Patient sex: M
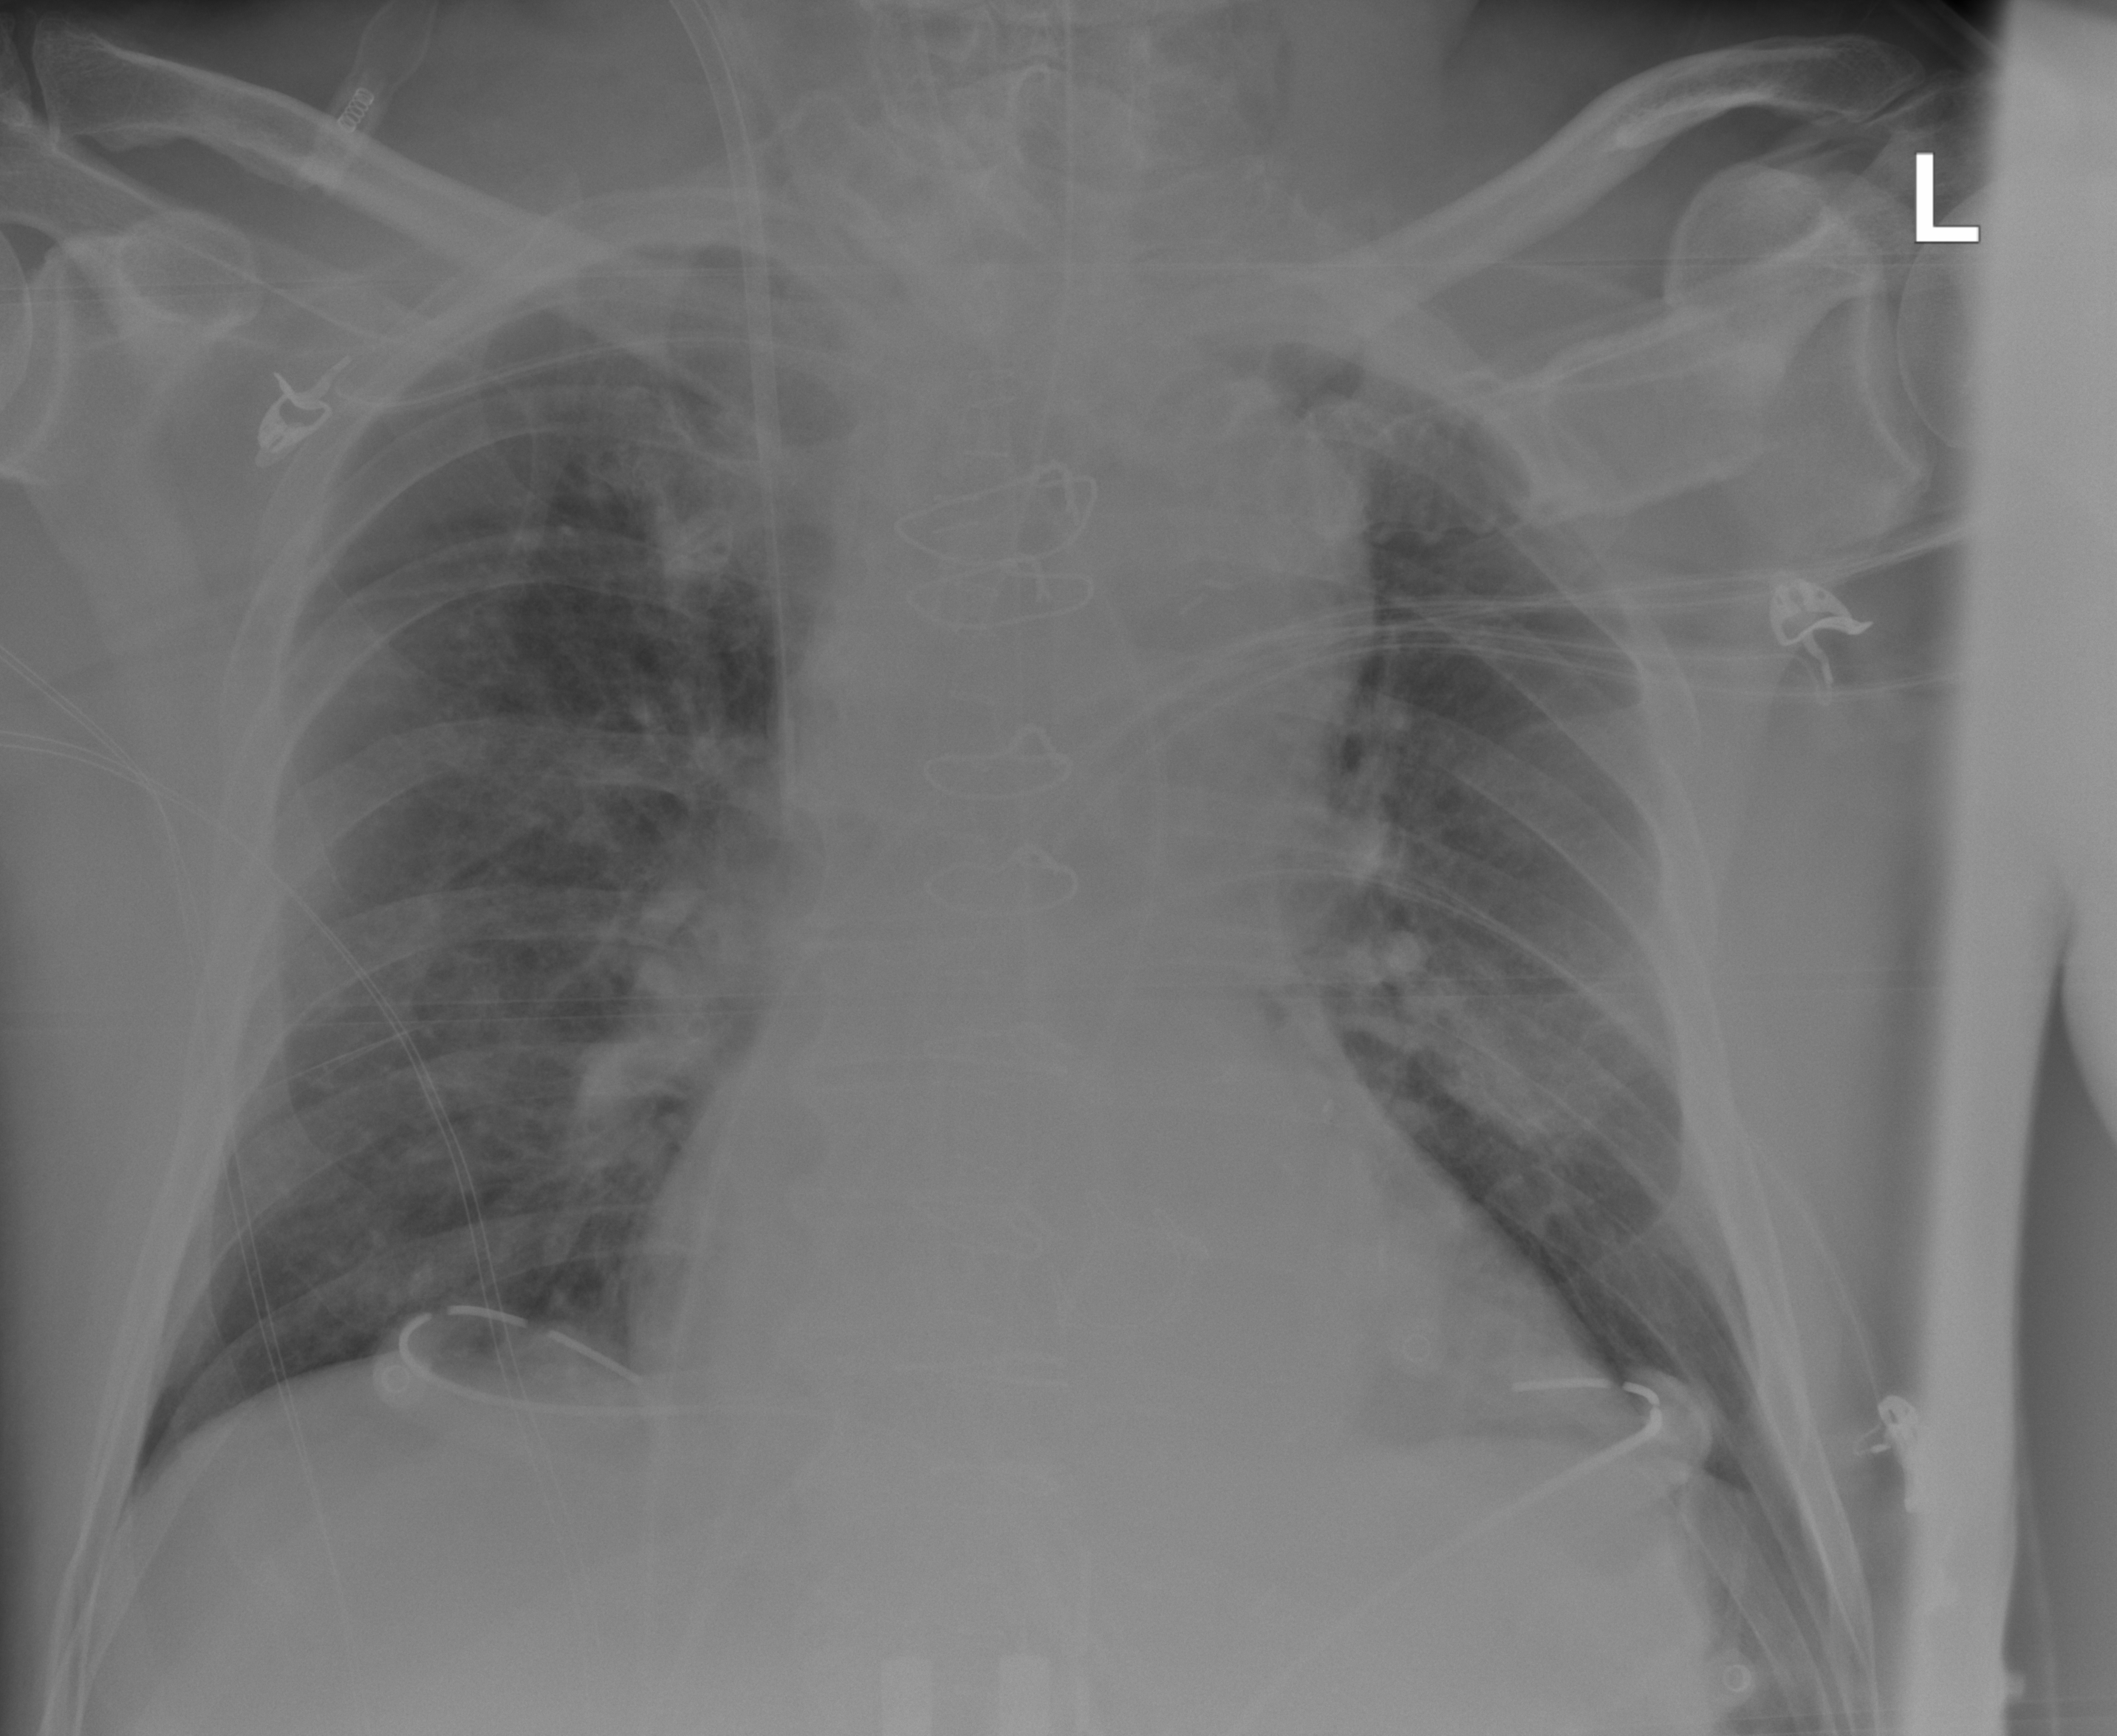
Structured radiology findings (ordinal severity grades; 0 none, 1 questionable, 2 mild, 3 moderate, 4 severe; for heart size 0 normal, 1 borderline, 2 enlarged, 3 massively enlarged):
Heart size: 2
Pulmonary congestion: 2
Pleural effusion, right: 0
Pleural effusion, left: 0
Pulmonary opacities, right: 0
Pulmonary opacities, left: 0
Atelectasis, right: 0
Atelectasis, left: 0